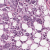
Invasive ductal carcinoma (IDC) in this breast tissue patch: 1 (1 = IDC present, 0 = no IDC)